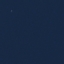
Land use / land cover: SeaLake